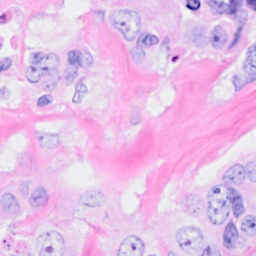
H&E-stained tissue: Breast